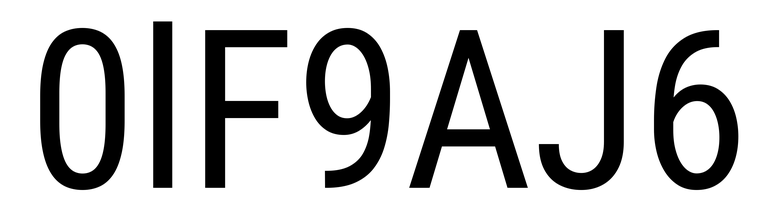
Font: Roboto_Condensed_Regular